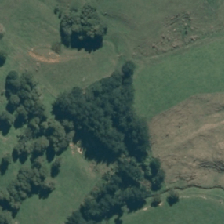
Land cover: broadleaved_indigenous_hardwood